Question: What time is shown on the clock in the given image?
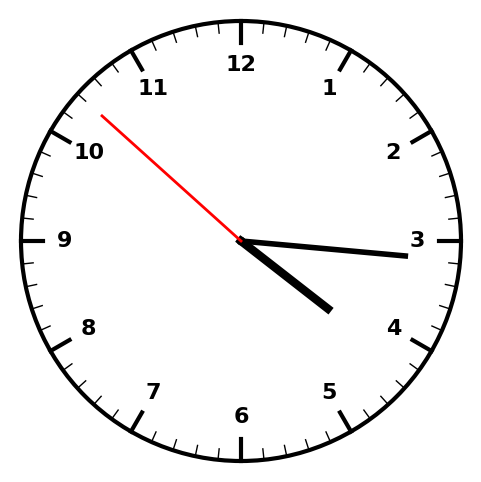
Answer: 04:15:52